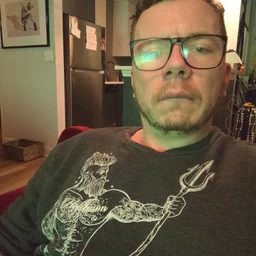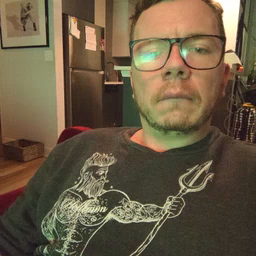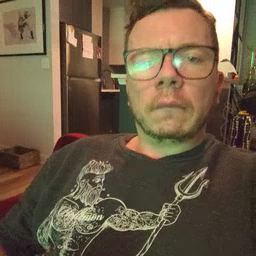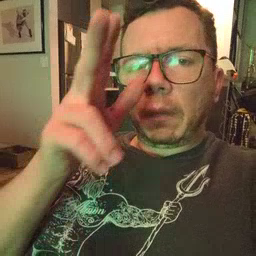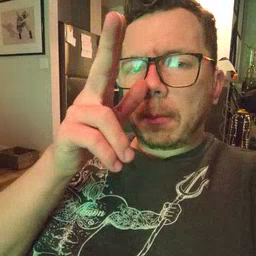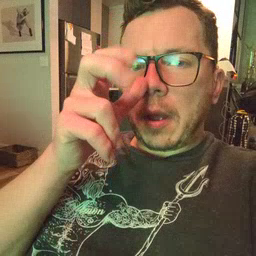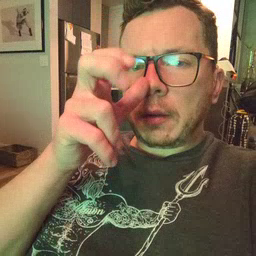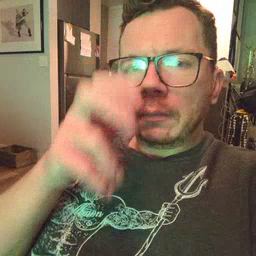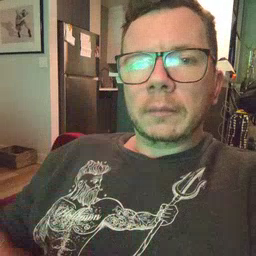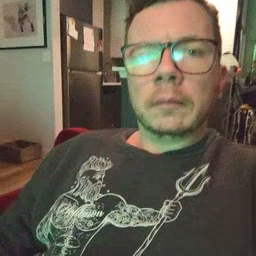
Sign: bug